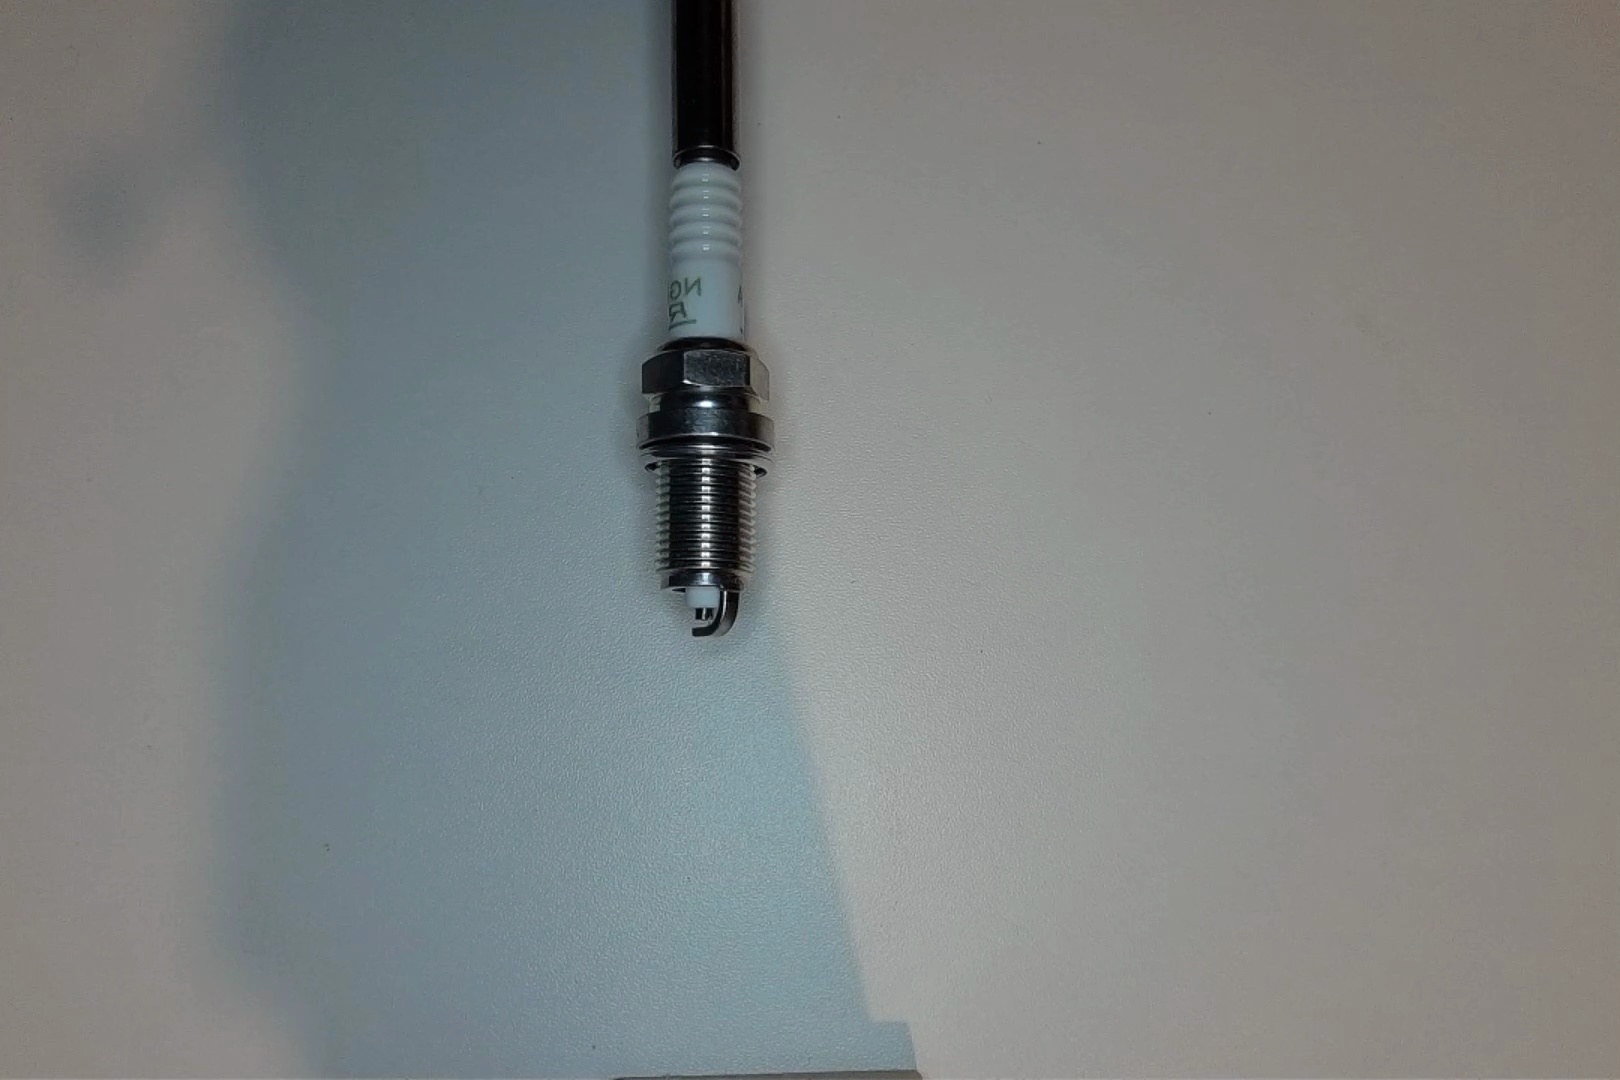
Label: normal